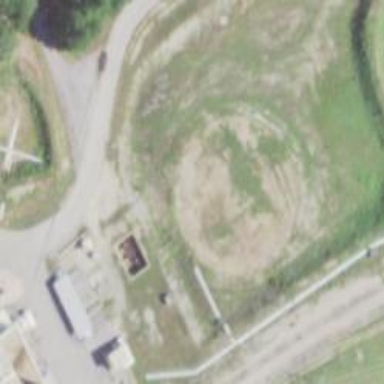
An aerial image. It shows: Storage tank that is man-made.